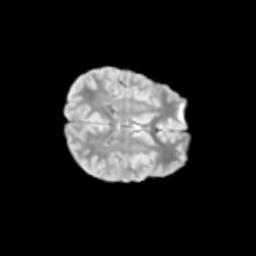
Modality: T2w
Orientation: axial
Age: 12
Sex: female
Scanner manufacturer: siemens
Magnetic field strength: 3 T
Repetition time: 3.8 s
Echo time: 0.07 s